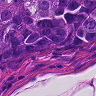
Metastatic tissue present: yes